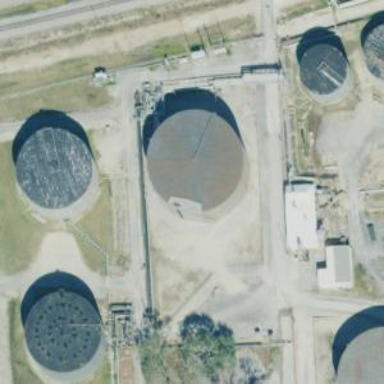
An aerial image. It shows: Storage tank building.